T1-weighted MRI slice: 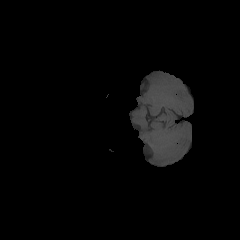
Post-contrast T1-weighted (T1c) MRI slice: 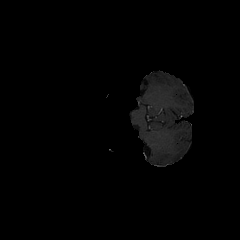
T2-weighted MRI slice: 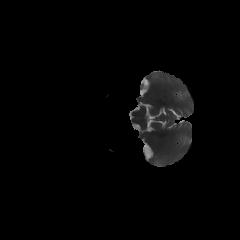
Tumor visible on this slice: no